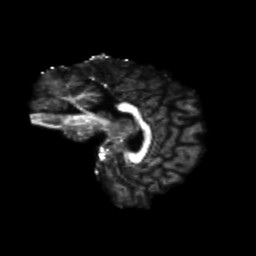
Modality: FA
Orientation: sagittal
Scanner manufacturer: siemens
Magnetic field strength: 3 T
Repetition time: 4.16 s
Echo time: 0.0806 s